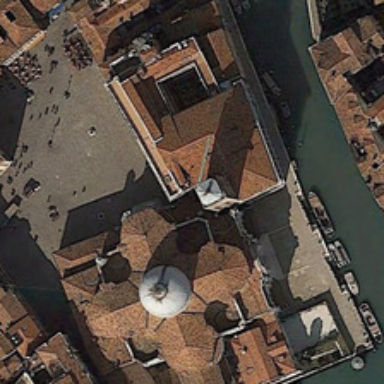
A house with a circular building on the banks of a river .